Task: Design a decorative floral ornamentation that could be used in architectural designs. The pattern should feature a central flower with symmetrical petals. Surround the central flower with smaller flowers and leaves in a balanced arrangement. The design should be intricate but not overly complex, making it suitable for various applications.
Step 1356:
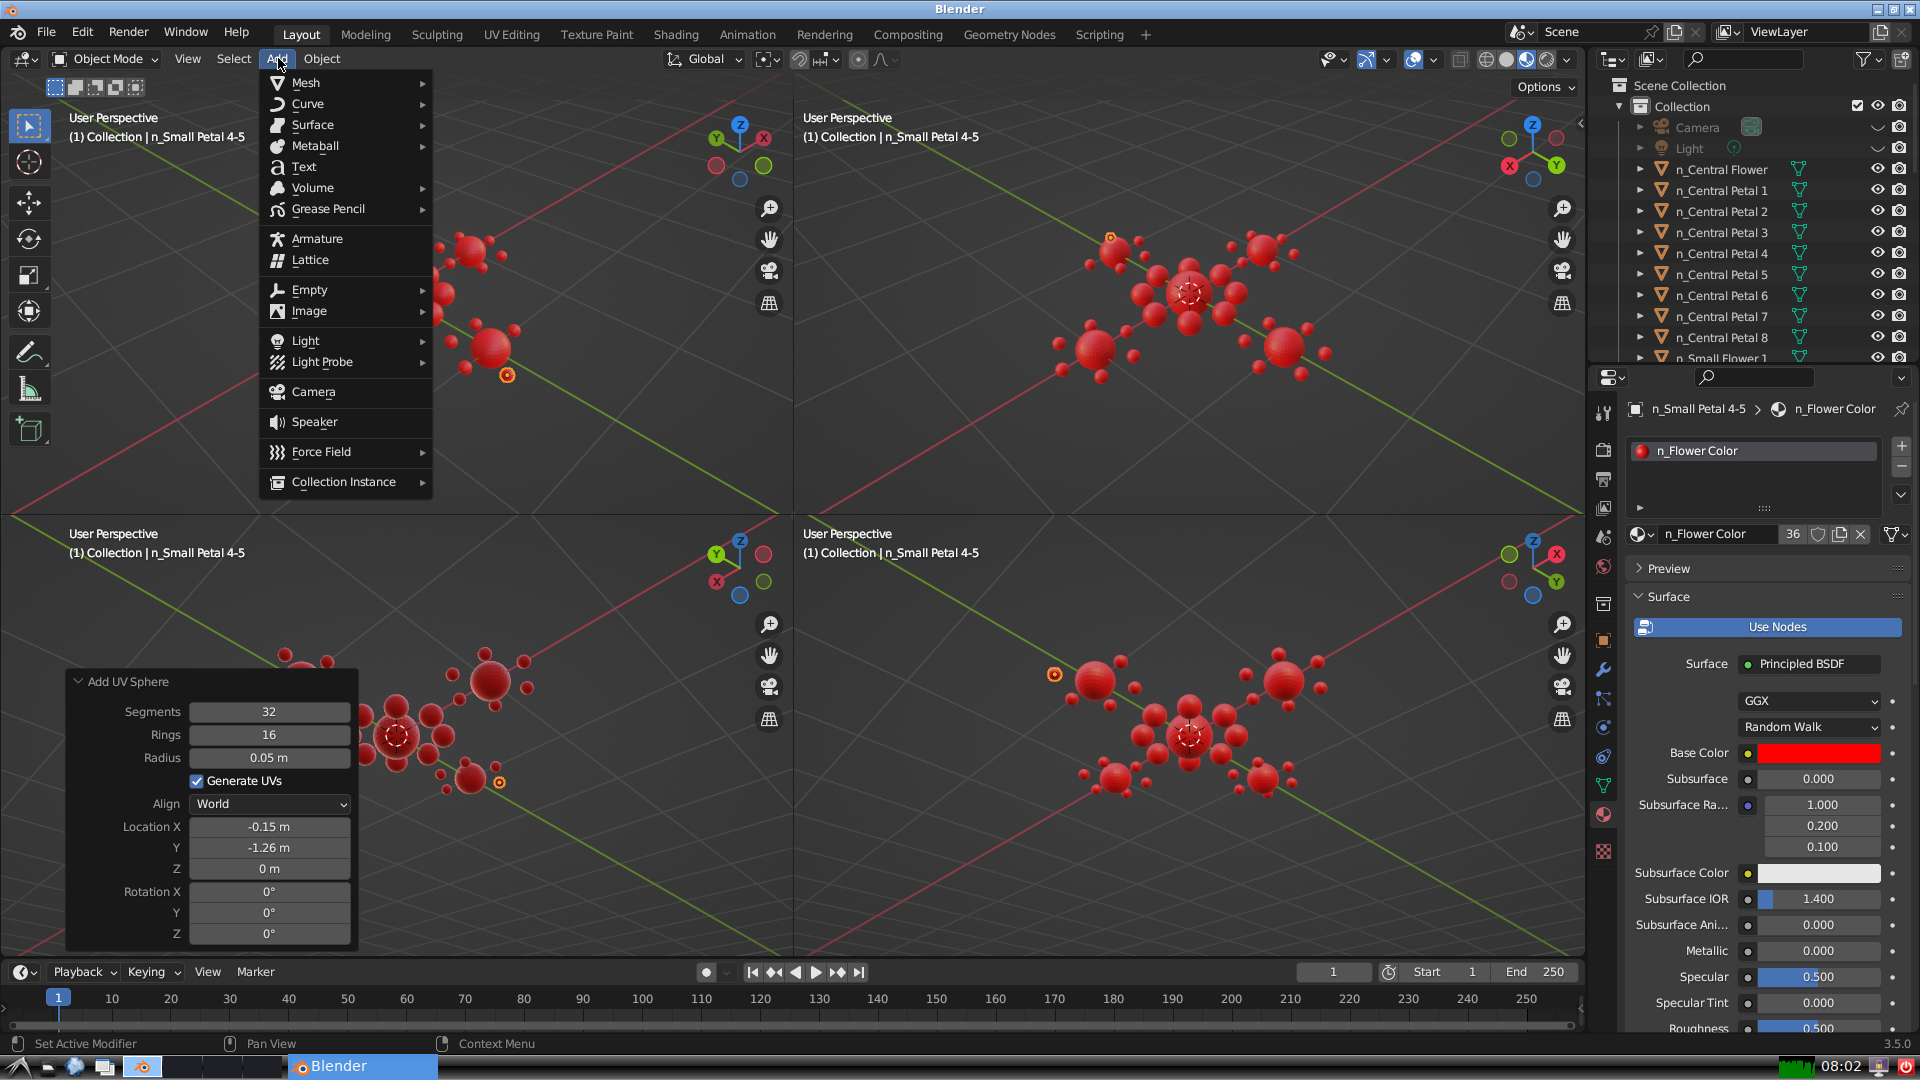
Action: {"mouse_move": [304, 82]}